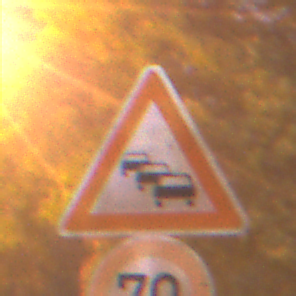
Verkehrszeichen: Stau
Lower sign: Geschwindigkeit70
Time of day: Night
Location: Outdoor (Suburban)
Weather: PartlyCloudy
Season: NotSpecified
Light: Artificial